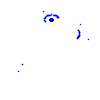
Particle: electron